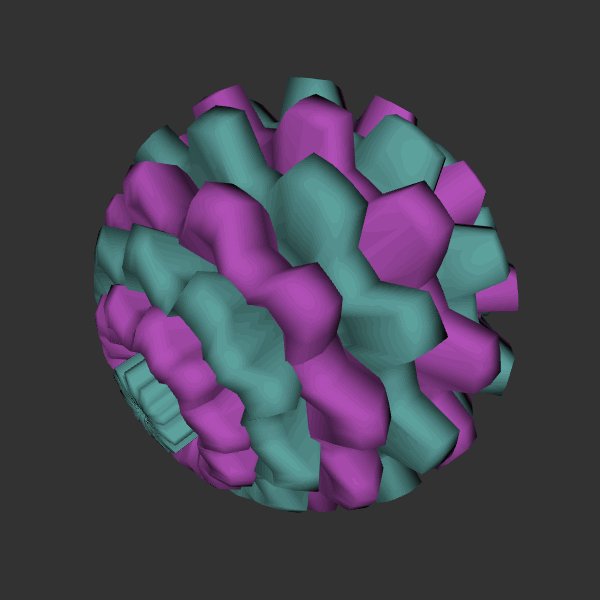
Background: dark